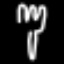
Label: fork